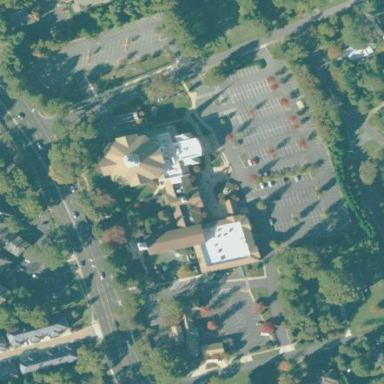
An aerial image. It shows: Place of worship.